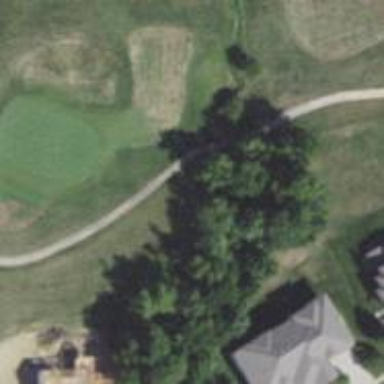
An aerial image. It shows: Service road with bridge used as golf cart path.